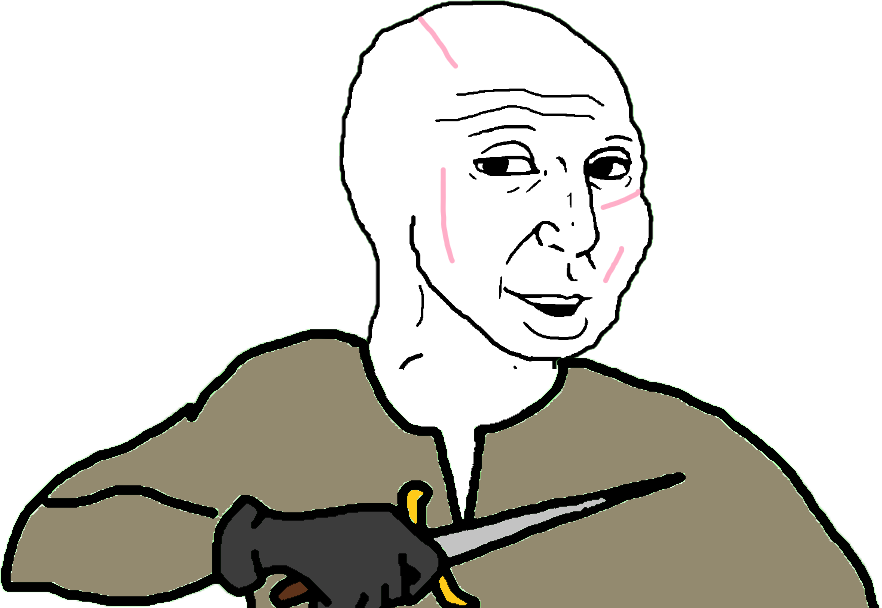
Label: 5_Groomer